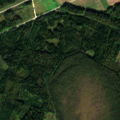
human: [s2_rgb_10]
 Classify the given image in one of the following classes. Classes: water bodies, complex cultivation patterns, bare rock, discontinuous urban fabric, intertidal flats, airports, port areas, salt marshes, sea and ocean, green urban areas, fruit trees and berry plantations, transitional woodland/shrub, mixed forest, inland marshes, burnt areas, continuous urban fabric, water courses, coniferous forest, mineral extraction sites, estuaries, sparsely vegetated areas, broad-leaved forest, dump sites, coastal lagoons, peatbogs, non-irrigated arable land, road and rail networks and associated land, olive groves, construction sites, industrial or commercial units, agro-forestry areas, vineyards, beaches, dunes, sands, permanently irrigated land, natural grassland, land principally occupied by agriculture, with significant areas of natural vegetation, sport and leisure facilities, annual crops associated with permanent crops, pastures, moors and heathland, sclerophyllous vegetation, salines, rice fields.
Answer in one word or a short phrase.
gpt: non-irrigated arable land, broad-leaved forest, coniferous forest, mixed forest, peatbogs